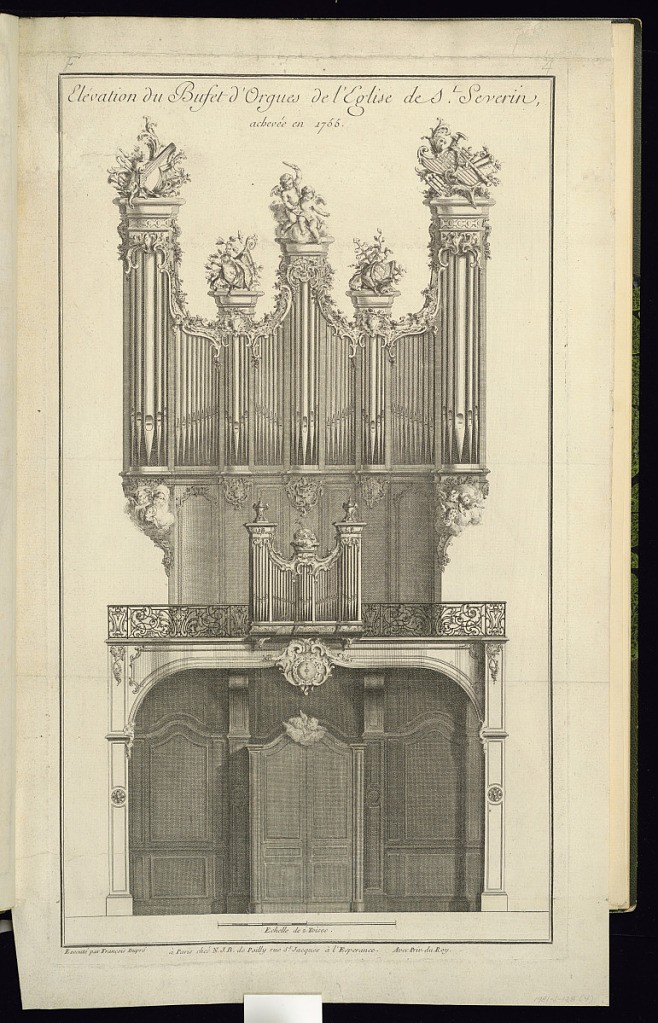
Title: Elévation du Bufet d’Orgues de l’Eglise de St. Severin, achevée en 1755
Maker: Charles-Nicolas Cochin the younger, French, 1715–1790
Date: after 1755
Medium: Etching and engraving on laid paper
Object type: Print
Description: Elevation of an upper-level organ with doors in an alcove below. The organ is topped with trophy finials of liturgical objects, musical instruments, and putti, decorated with rocaille motifs, cartouches, c-scrolls, acanthus leaves and shells. There is a clock in center below the organ, with doors and panelling in an alcove below, a wrought-iron balustrade above the alcove. The plate is signed and has a scale below.